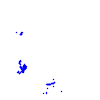
Particle: pion